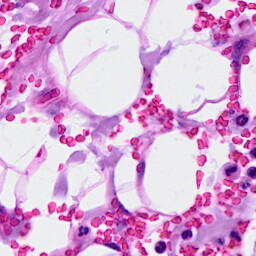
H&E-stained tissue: Breast